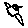
Label: bird